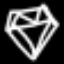
Label: diamond